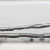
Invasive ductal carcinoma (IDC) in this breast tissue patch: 0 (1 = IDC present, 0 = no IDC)